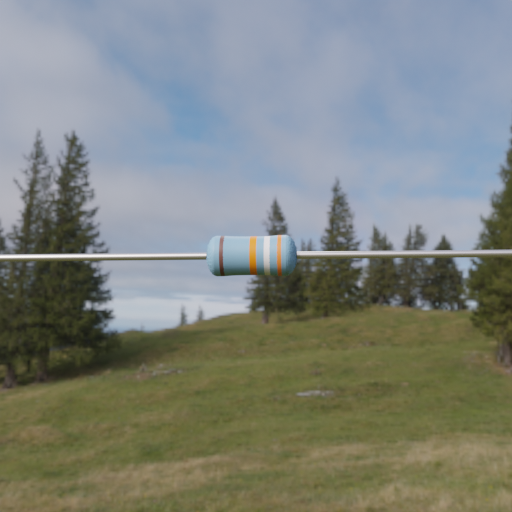
Resistor colour bands (in order): brown, orange, white, orange